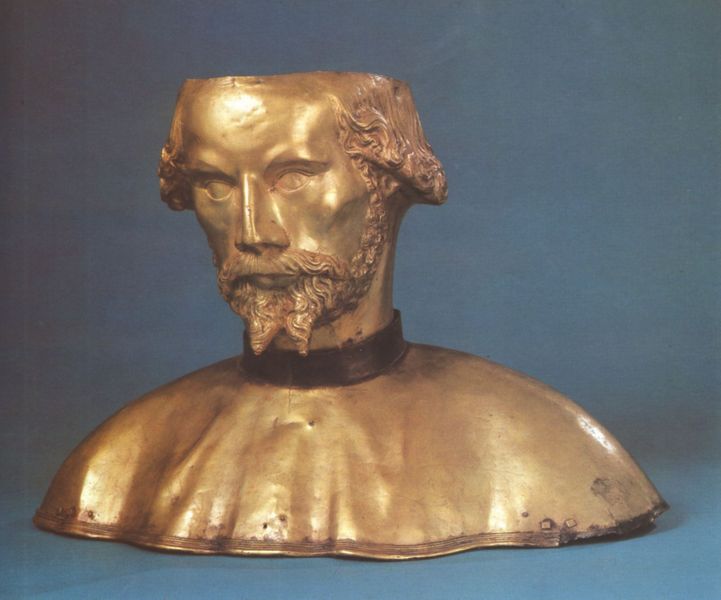
Titel: Kopfreliquiar aus Trencsén, evt. König Ladislaus der Heilige
Institution: Budapest, Ungarisches Nationalmuseum
Schlagwörter: kopf, mann, mund, nase, stirn, blick, bart, augen, böse, gesicht, kragen, schädel, vollbart, hals, portrait, porträt, flach, figur, gold, haare, mantel, spitzen, locke, locken, skulptur, halsband, kaiser, streng, büste, glatze, metall, bronze, nieten, schnauzer, ziegenbart, foto, becher, messing, offen, fragment, kaputt, kalotte, schädeldecke, wangenknochen, halb, mönch, russe, abgeschnitten, reliquie, fot, ausgehöhlt, beschädigt, reliquiar, kopg, hare, mann bart, doppelbart, skalpiert, schädeldecke fehlt